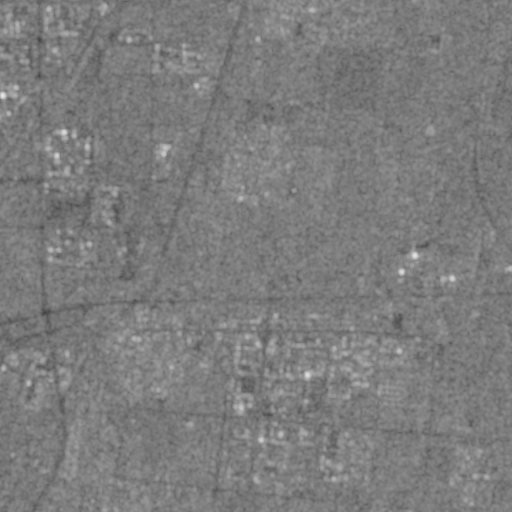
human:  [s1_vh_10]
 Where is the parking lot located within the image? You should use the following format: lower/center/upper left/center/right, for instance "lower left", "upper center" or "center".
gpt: The parking lot is located in the center left of the image.
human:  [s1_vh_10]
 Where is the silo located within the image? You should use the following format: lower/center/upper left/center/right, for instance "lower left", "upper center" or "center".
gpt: The silo is located in the lower left of the image.
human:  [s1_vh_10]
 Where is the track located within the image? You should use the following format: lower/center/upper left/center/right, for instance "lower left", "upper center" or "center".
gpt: There is no track in the image.

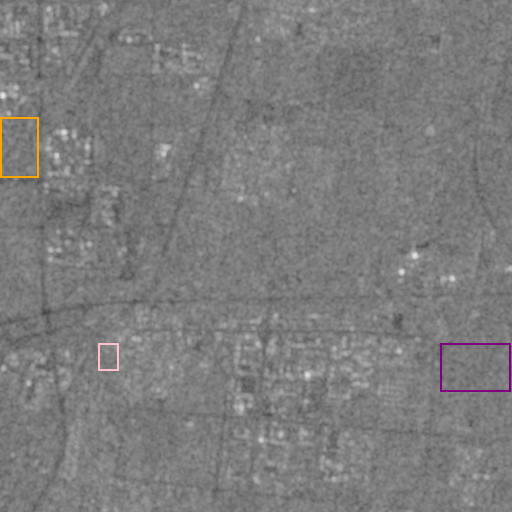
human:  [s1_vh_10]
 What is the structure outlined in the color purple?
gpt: The structure outlined in purple is a crop field.
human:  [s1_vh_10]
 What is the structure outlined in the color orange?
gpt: The structure outlined in orange is a park.
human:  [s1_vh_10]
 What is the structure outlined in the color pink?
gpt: The structure outlined in pink is a silo.
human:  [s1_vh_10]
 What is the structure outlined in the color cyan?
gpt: There is no cyan outline.